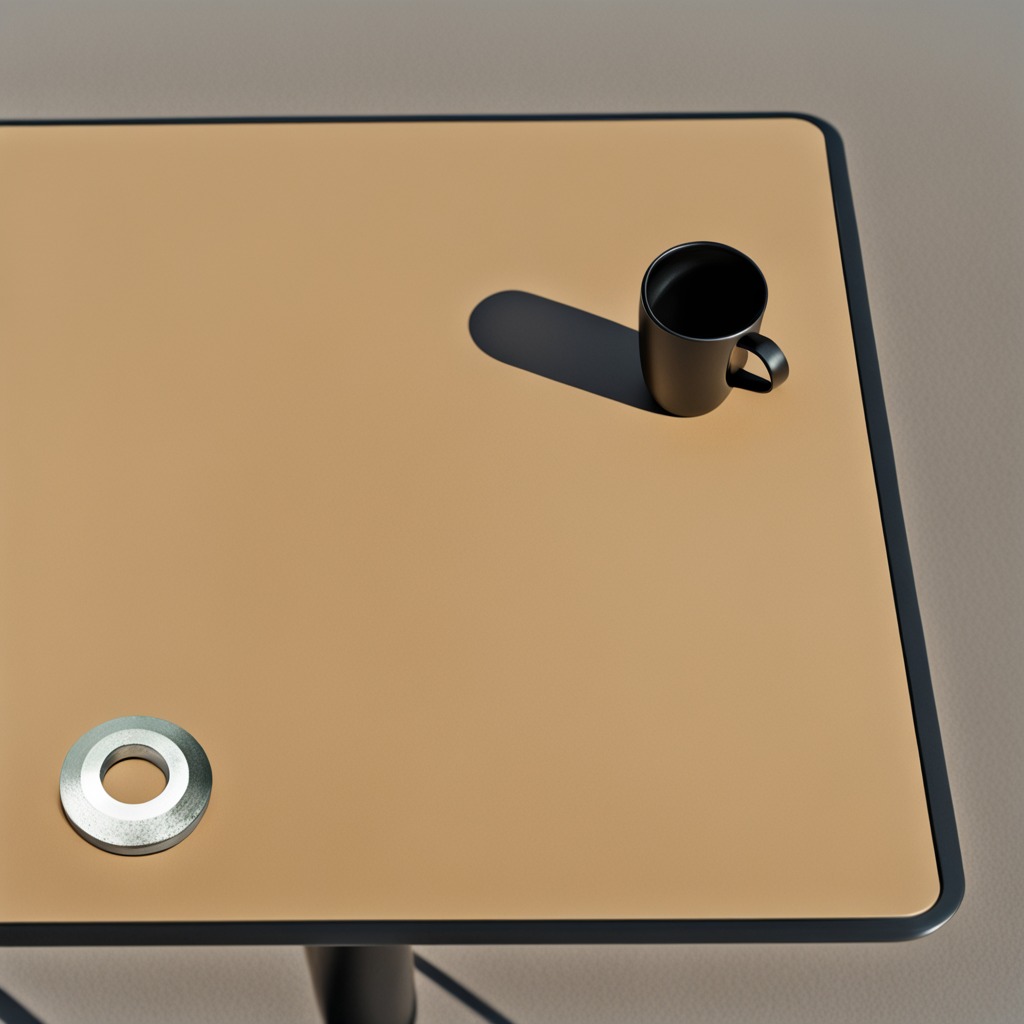
A flat metal washer is lying on a clean utility table in a temporary outdoor tool station.